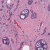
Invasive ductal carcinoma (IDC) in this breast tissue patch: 1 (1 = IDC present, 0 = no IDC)